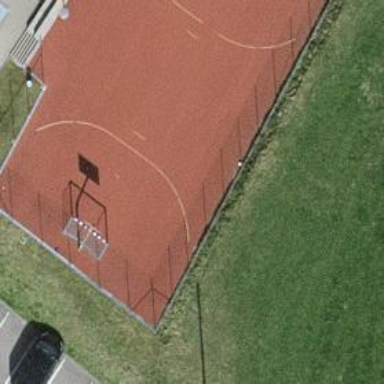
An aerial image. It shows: Pitch for leisure activities.